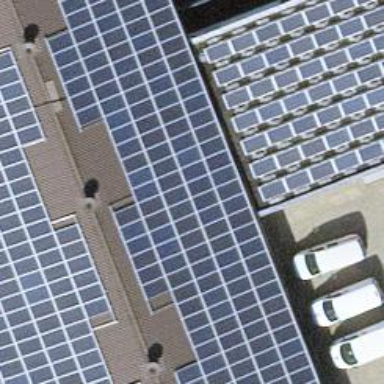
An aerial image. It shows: Solar power generator utilizing photovoltaic technology with solar photovoltaic panels.